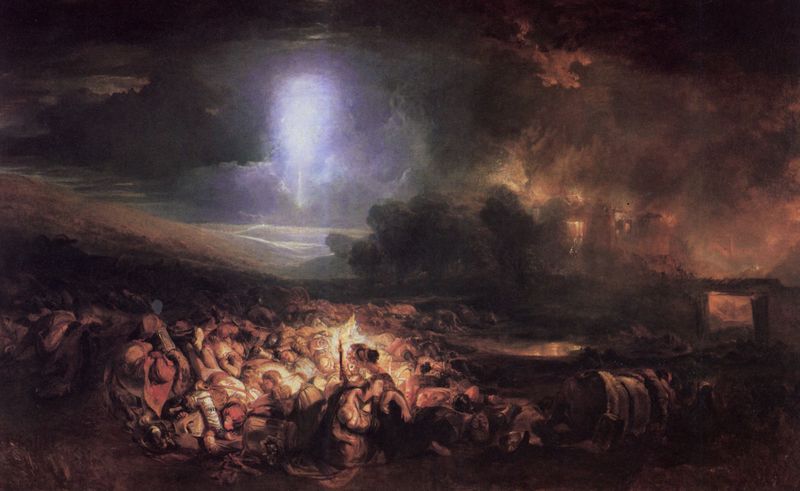
Titel: Waterloo
Künstler: William Turner
Standort: London
Institution: Tate Gallery
Schlagwörter: baum, blau, dunkel, feuer, gemälde, gewitter, gott, himmel, mann, meer, schatten, wasser, weiß, wolken, bäume, fluss, frauen, gelb, landschaft, menschen, ocker, see, sitzen, stadt, braun, frau, grau, hell, hintergrund, licht, männer, nacht, orange, schwarz, szene, tür, gebäude, rot, weg, malerei, menge, architektur, geschichte, historie, mensch, silber, tod, tot, bild, ebene, horizont, hügel, natur, brücke, rauch, boden, dunkelheit, kind, wald, engel, bewölkt, ruhe, liegen, schlafen, sammeln, berge, hang, mauer, wagen, angst, brand, krieg, schlacht, turner, unwetter, wetter, arch, blue, conflict, crowd, crown, fight, gathering, historienbild, men, oil, people, red, religious, soldiers, white, window, women, black, dark, figures, gold, gray, green, grey, group, meeting, painting, wall, woman, yellow, finster, oil painting, picture, brown, mondlicht, tor, flucht, mond, lichtstrahl, helligkeit, stern, brennen, glut, mondschein, durcheinander, leichen, kreiger, menschenmenge, schein, smoke, blitz, cloud, clouds, heaven, horses, man, masses, sky, stone, brauntöne, krieger, background, building, field, hill, hills, house, landscape, mountain, ocean, sea, water, houses, reflexion, sun, trees, erscheinung, death, child, evening, forest, grass, light, river, night, path, hirten, color, purple, shadow, hats, battle, romantic, torch, fackel, brennend, falling, cloudy, dead, injured, rettung, storm, stormy, tragedy, schutz, children, scene, bridge, outside, lager, human, human beings, jesus, gate, ground, moon, moonlight, rain, sublime, tempest, thunder, medieval, war, carriage, cow, horse, fire, god, beautiful, outdoors, asleep, lying, sleep, sleeping, pillar, goya, bluss, burning, contrast, darkness, drama, dramatic, dunekl, erruption, flames, flare, flash, humans, laiber, lightning, nachtlager, nught, opposition, portal, sodom, trurner, waterloo, structure, mist, outdoor, bible, kneeling, foggy, pray, body, scared, bodies, camp, illumination, dust, flame, fear, massacre, suffering, woods, holy, dying, fallen, divine, burn, warm-kalt-kontrast, fantasy, pile, sorrow, glow, nocturne, running, warriors, sickness, middle, destruction, wounded, ash, ashes, susk, lighting, nightscene, sleeping figures, isrealites, gloomy, inferno, crows, horison, shining, israelites, old testament, dark sky, ray, refugees, beam, strom, lightening, wun, blue', lot, gomorra, wrath, gewiter, martin, huddled, campfire, oh the light, the unbearable light, ynight, scary\, scaru, apocalypse, brfidge, peoplr, isreal, pillar of light, at night, break in the storm, thunderclouds, disckness, 사람, 고대, 하늘, 그림, 죽음, 비, 번개, 그리스, 불